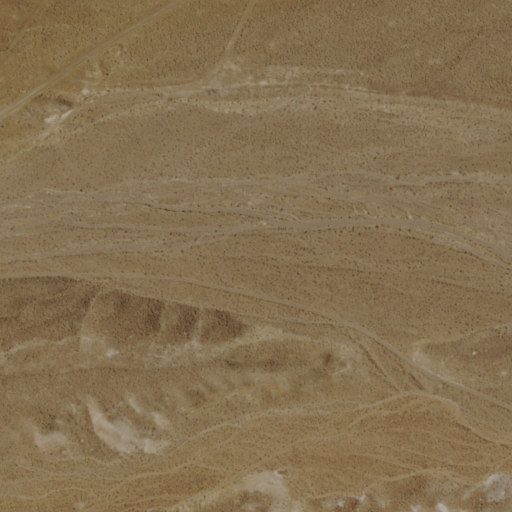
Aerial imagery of valley in Nevada named Douglas Canyon containing shrub, open development, and barren land